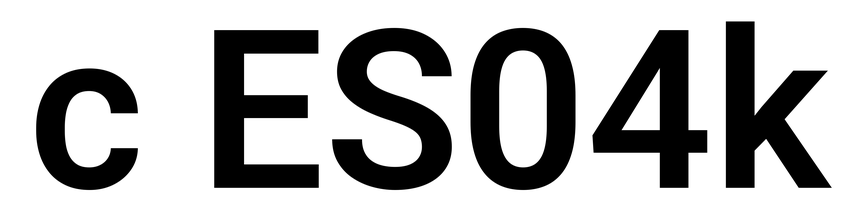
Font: Roboto_SemiBold